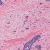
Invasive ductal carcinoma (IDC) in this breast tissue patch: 1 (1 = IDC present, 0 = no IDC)